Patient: sex F, age 26
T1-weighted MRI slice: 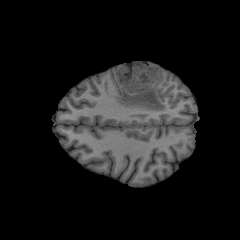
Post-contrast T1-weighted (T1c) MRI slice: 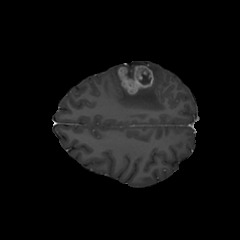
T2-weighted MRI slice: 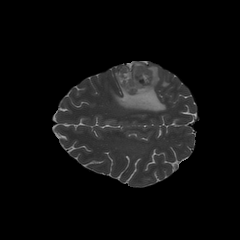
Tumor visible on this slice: yes
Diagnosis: Glioblastoma, IDH-wildtype
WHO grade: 4